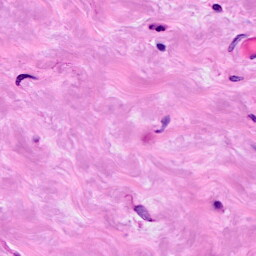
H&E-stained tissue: Breast